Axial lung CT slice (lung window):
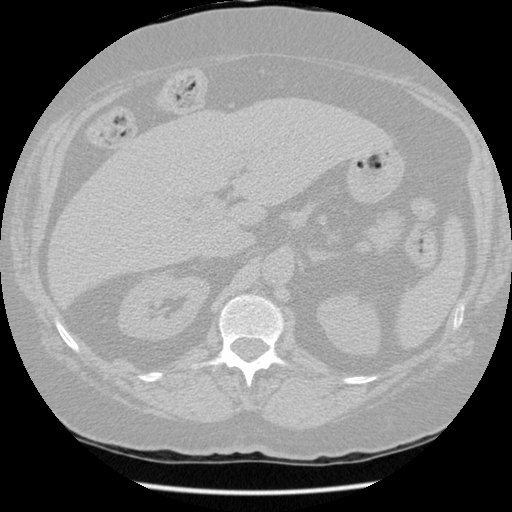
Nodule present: no